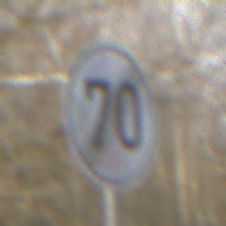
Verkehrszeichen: EndeGeschwindigkeit70
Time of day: MorningAfternoon
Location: Outdoor (Nature)
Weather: Clear
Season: Winter
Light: Natural